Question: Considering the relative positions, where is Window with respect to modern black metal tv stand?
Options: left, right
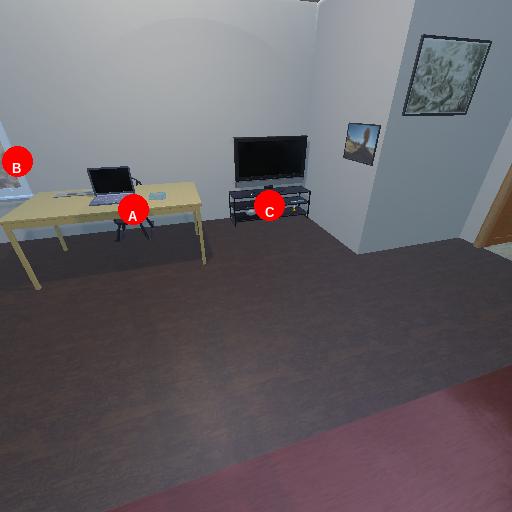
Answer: left